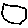
Label: hexagon